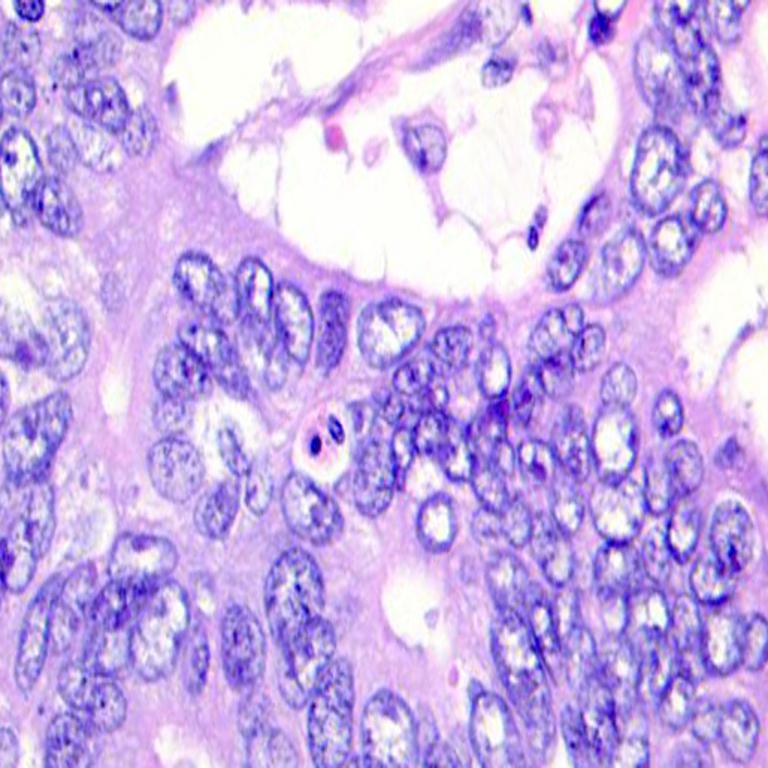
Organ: colon
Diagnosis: adenocarcinomas